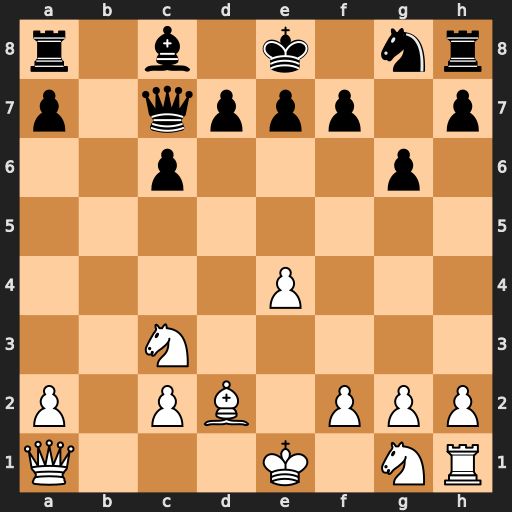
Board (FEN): r1b1k1nr/p1qppp1p/2p3p1/8/4P3/2N5/P1PB1PPP/Q3K1NR
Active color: w
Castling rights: Kkq
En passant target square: -
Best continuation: Nb5 cxb5 Qxh8